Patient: sex F, age 69
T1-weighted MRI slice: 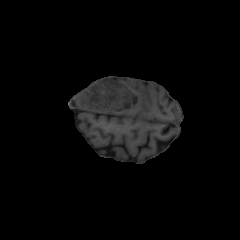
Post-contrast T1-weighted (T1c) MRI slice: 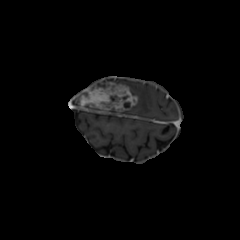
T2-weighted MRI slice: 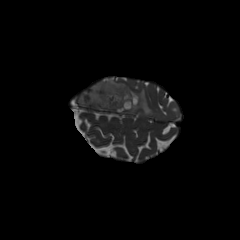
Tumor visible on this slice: yes
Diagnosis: Glioblastoma, IDH-wildtype
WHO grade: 4